Interaction volume radius: 10 \u00c5
Interaction volume height: 25 \u00c5
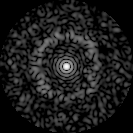
Disorder parameter: 0.7889